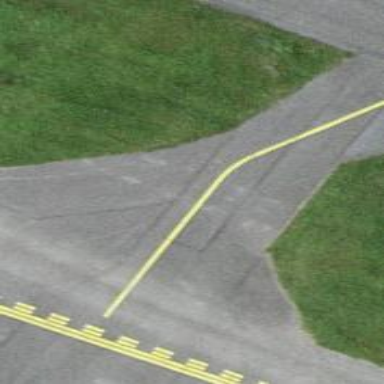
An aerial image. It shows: Image of taxiway at airport.